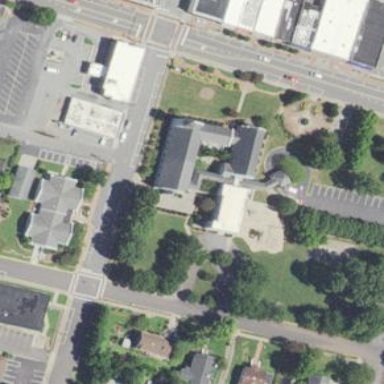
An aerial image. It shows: Beautiful church building.